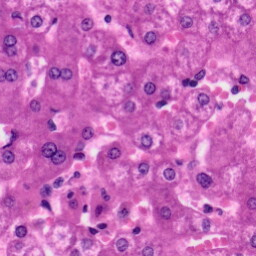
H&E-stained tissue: Liver